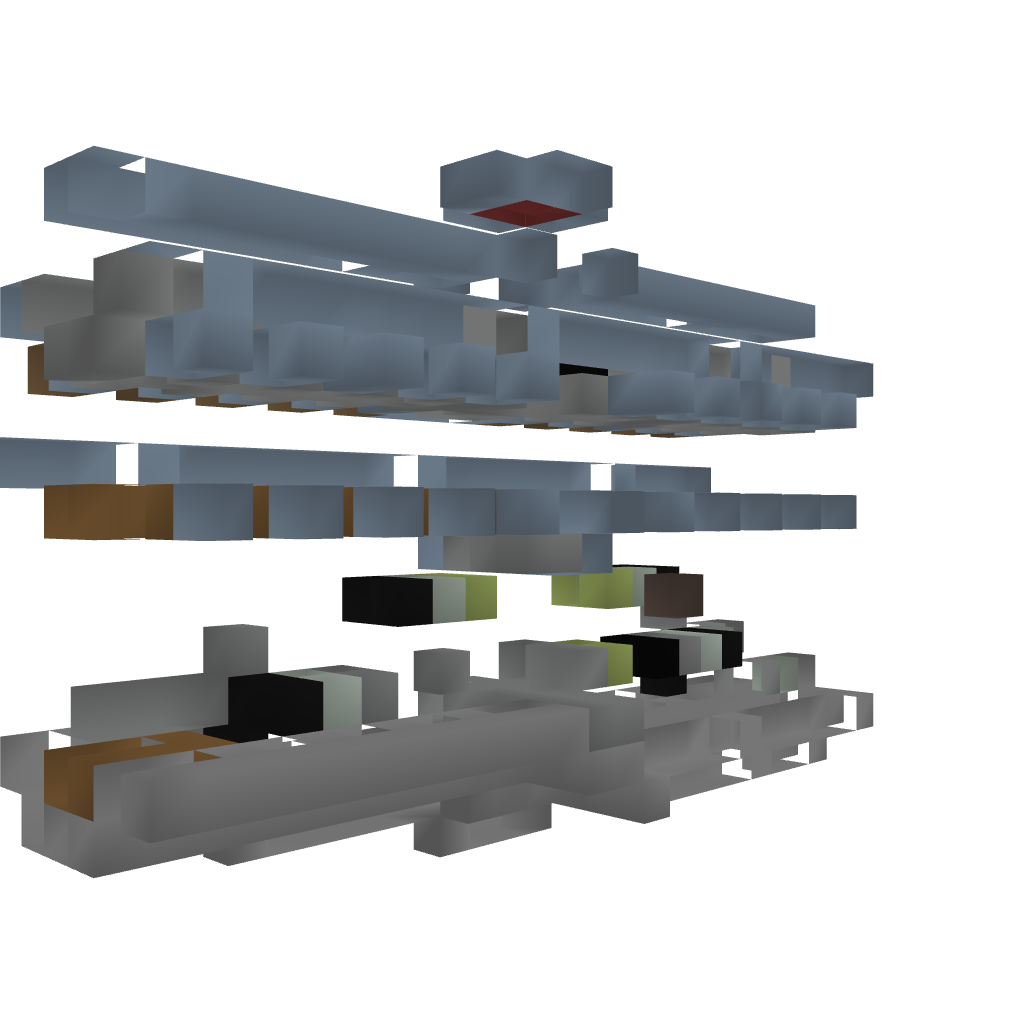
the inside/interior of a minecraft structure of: Castle Module - Entrance (button)